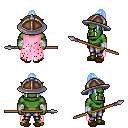
a pixel art fantasy rpg character, male body template, orc, green skin, pink tattered cape, metal pants, white cyan short topknot hairstyle, chain helm, white cloth bandages, brown slippers, spear, four views (front, back, left, right), 2x2 character sprite sheet, small pixel art, hard edges, no anti-aliasing